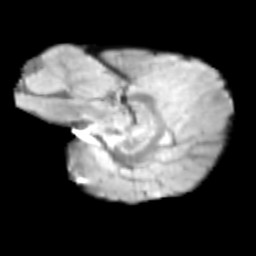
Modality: T2w
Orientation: sagittal
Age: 11
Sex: male
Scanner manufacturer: siemens
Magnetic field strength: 3 T
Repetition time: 3.8 s
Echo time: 0.07 s